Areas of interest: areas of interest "Memorial Hall"
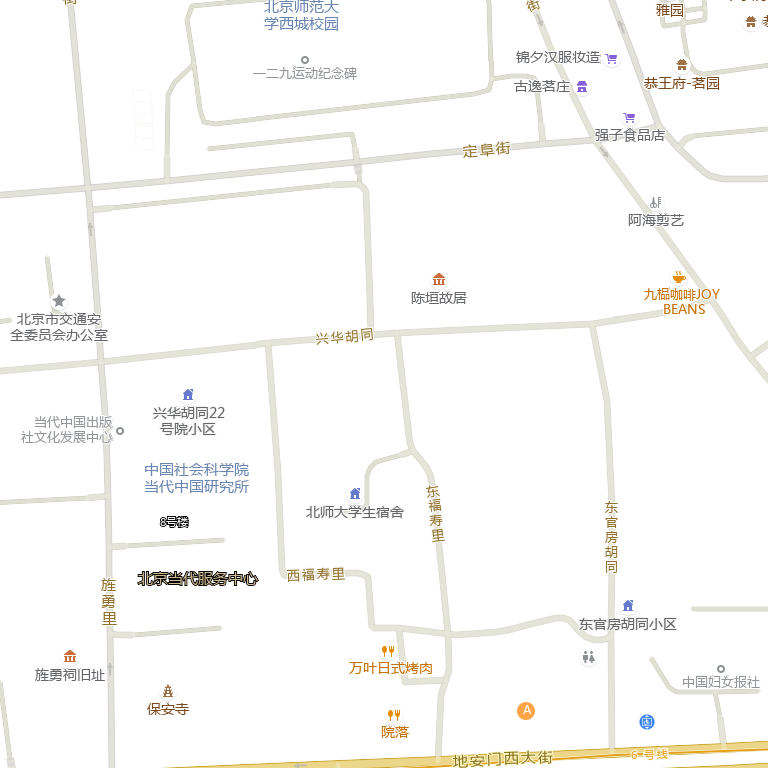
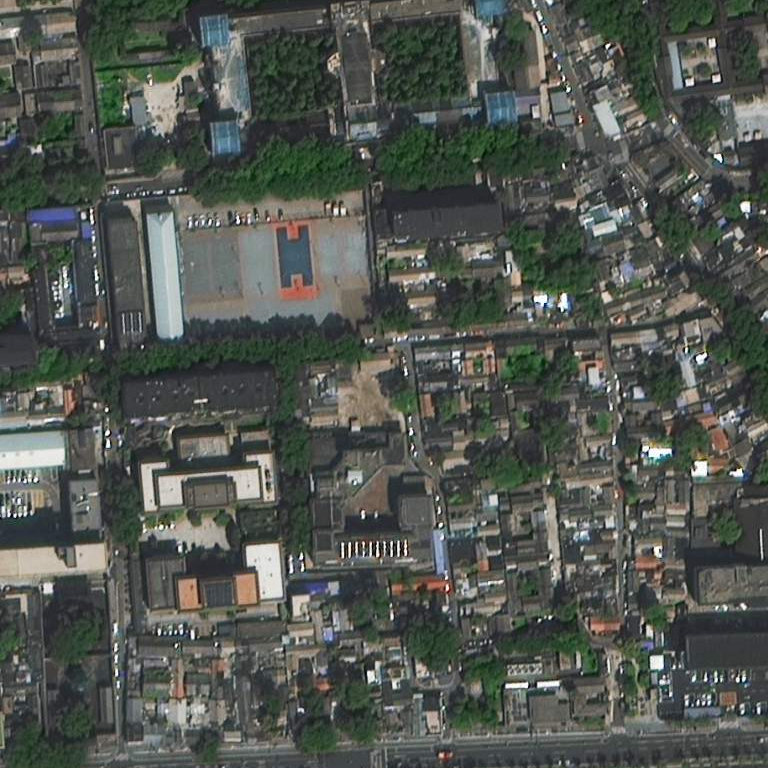